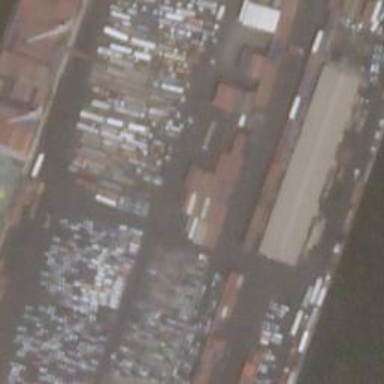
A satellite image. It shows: Industrial area designated as cargo port.